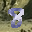
Label: 8